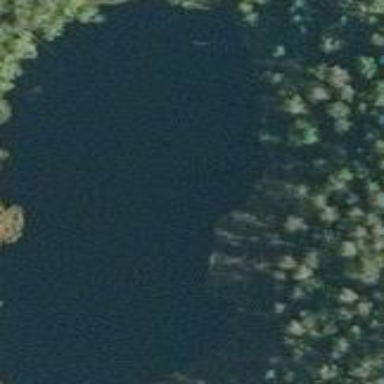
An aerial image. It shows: Pond surrounded by natural water.